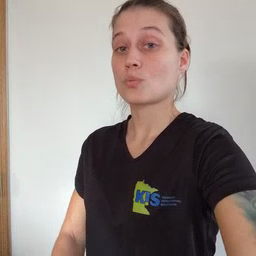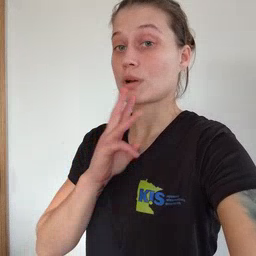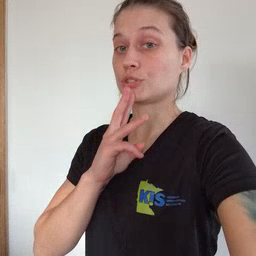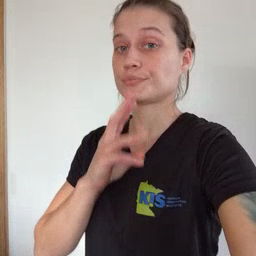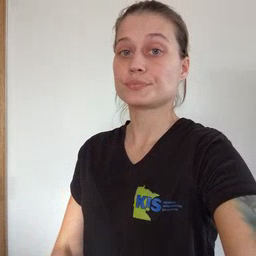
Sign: water